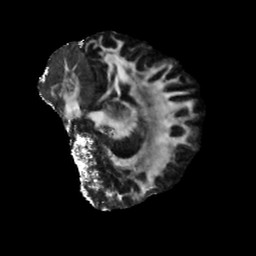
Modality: FA
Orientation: sagittal
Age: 23
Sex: female
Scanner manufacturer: siemens
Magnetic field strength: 6.98 T
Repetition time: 7.776 s
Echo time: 0.076 s